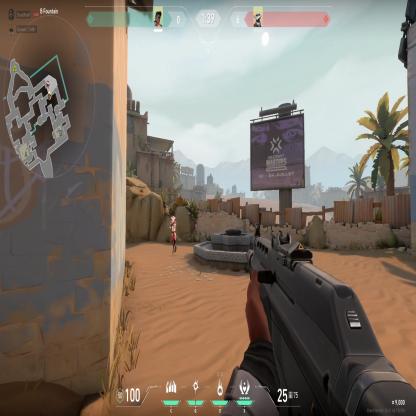
Label: enemy